Question: I'm working on IronJS, and one of our source files is getting very long.
Right now, I'm trying to get .NET interop working. I'm adding the 'TryBinaryOperation' method to the 'Undefined' so that C# can use the JavaScript semantics of the Undefined value.
However, this introduces a dependency on the 'Operators' type, which causes a circular dependency.
Runtime.fs:
'''
type BoxedValue() =
struct
// Contains IsUndefined and get_Undefined, referencing the Undefined class, below.
...
and type Undefined() =
inherit DynamicObject()
...
override x.TryBinaryOperation(binder:BinaryOperationBinder, arg:obj, result:obj byref) : bool =
// Here, we are referencing BoxedValue, above.
result <- Operators.add(Und, BoxedValue.Box(arg))
true
...
'''
Operators.fs:
'''
type Operators =
...
// Here, we are referencing BoxedValue.
static member add(BoxedValue l, BoxedValue r)
...
'''
So, we have this set of dependencies:

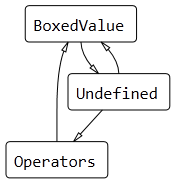
Answer: There is no direct way to write circular dependencies between types defined in separate files (in the current version of F#). In general, the way to solve the problem is to break one of the dependencies and allow some form of parameterization. Then you can fill the hole to build the circular reference later.
In your example, you can probably reasonably easily parameterize the 'Undefined' type to take the reference to 'Operators' as a parameter. If you need more functions, then you can use an interface. For just a single function (like 'Operators.add') you can write something like this:
'''
and type Undefined() =
inherit DynamicObject()
...
// To be specified by code defined later
// (this can either be a function or an interface implementation)
static let mutable addition = (fun x y -> failwith "not initialized")
static member SetAddition(f) = addition <- f
override x.TryBinaryOperation
(binder:BinaryOperationBinder, arg:obj, result:obj byref) : bool =
// Here, we are referencing BoxedValue, above.
result <- addition(Und, BoxedValue.Box(arg))
true
'''
The code in 'Operators.fs' would provide the implementation:
'''
type Operators =
...
// Static constructor of the 'Operators' type
static do Undefined.SetAddition(Operators.add)
....
// Here, we are referencing BoxedValue.
static member add(BoxedValue l, BoxedValue r)
'''
The only tricky thing is that you need to make sure that the static constructor of 'Operators' will get called before the 'Undefined' type is used for the first time. This depends on your specific case, but there is usually some way to do that. (There is probably some main type that can run the initialization)